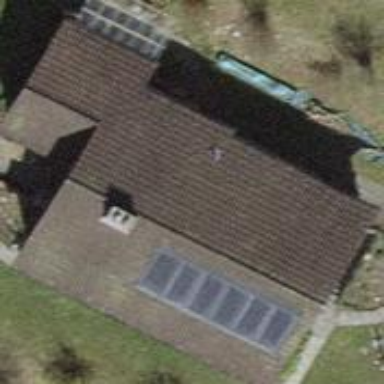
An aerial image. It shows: Building with tiled roof.